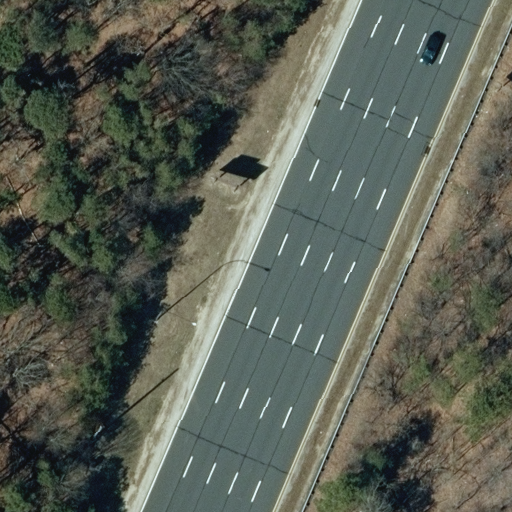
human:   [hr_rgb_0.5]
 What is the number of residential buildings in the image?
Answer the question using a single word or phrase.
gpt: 0

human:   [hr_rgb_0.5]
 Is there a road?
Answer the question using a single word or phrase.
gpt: yes

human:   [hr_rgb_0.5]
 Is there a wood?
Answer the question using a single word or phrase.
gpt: yes

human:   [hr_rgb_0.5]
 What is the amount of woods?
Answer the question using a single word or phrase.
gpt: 1

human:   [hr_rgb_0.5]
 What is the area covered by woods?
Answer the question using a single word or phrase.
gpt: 6505m2

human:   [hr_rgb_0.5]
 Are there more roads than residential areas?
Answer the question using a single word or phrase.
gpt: yes

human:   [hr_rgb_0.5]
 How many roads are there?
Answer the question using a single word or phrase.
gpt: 3

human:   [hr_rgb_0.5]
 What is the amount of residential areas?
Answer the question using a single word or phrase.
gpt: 1

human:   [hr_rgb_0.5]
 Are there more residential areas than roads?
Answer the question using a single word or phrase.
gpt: no

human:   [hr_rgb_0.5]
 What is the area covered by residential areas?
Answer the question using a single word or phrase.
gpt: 4525m2

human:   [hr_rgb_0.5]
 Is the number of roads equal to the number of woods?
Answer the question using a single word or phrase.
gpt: no

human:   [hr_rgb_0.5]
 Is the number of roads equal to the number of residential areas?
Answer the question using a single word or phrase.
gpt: no

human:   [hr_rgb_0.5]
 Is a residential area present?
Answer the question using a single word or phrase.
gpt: yes

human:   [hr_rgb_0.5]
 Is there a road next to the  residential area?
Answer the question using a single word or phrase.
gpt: yes

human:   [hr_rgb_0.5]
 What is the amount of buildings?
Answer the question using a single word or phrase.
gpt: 0

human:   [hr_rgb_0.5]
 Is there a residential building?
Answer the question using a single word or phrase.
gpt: no

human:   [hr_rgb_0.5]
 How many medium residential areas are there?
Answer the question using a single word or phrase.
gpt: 0

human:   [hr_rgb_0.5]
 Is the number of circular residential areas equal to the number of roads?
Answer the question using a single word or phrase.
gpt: no

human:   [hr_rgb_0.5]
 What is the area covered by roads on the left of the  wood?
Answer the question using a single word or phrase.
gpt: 0m2

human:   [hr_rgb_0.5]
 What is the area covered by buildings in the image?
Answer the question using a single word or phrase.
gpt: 0m2

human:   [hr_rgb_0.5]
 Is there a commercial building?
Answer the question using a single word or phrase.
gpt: no

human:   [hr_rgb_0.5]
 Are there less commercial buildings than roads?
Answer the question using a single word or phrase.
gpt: yes

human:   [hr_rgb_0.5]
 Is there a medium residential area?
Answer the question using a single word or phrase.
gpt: no

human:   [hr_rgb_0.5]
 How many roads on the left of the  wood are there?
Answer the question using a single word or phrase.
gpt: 3

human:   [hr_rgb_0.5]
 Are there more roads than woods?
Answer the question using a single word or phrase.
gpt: yes

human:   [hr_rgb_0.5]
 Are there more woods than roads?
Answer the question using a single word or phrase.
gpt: no

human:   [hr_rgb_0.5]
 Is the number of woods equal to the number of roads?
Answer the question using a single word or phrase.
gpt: no

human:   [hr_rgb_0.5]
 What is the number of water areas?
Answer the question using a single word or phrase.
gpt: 0

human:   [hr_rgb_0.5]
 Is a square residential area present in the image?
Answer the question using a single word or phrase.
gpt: no

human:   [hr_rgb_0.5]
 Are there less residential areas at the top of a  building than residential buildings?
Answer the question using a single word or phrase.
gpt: no

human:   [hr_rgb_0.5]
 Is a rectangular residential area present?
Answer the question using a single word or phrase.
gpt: yes

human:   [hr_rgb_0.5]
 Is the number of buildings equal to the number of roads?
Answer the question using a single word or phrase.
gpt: no

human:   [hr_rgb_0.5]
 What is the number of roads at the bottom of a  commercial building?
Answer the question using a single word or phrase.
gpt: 0

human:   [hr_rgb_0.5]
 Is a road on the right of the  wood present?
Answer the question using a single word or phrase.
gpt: no

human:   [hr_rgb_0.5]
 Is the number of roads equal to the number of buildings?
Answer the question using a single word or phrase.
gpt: no

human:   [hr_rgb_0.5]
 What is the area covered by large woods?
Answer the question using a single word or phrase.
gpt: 6505m2

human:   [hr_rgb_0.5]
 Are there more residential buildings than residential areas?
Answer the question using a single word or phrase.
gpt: no

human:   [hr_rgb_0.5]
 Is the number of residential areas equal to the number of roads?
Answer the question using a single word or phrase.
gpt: no

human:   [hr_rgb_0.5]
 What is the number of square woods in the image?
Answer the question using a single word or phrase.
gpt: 0

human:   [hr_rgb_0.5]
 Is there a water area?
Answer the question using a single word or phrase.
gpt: no

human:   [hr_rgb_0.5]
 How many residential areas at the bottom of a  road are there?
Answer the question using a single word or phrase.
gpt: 0

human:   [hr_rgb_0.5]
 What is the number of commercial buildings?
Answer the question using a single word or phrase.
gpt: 0

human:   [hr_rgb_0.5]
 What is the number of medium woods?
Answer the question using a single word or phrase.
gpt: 0

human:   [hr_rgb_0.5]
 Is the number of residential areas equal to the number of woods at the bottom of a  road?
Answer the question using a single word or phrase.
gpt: no

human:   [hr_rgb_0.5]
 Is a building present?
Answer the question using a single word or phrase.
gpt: no

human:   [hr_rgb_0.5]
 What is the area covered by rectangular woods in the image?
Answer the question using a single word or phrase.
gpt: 6505m2

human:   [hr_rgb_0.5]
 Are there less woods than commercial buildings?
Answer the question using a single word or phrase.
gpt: no

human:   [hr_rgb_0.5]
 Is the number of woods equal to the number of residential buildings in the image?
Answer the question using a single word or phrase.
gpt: no

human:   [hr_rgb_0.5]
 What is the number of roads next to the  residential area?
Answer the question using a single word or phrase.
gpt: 3

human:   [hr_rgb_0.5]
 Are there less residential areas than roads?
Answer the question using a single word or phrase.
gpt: yes

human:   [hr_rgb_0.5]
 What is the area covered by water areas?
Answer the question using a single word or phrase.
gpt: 0m2

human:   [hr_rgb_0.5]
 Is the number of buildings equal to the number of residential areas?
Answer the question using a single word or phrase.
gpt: no

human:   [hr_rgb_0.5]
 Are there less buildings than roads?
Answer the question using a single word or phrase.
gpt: yes

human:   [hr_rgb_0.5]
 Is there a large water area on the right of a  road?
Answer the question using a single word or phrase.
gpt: no

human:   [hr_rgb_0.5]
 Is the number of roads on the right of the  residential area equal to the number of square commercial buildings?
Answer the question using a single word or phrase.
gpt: no

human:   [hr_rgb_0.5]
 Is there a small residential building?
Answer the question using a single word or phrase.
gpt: no

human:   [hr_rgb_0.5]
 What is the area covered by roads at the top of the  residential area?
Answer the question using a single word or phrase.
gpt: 0m2

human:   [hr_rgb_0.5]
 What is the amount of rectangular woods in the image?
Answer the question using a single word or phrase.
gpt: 1

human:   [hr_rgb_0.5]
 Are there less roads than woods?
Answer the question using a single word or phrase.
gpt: no

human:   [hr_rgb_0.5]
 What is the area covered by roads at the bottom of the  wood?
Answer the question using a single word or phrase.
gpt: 0m2

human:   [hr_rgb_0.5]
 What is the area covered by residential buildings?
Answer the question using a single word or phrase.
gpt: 0m2

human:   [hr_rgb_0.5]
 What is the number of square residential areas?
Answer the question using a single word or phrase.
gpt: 0

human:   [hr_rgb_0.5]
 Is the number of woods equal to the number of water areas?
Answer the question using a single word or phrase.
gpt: no

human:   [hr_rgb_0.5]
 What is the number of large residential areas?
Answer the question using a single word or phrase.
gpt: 1